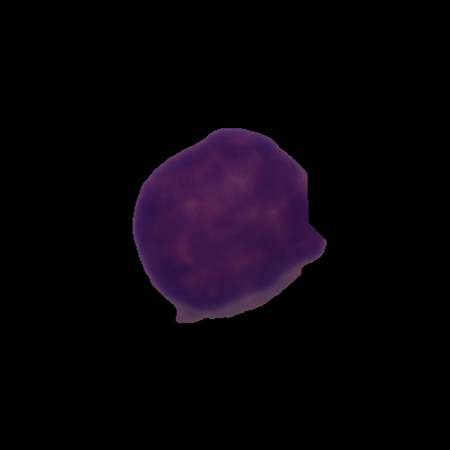
Label: healthy